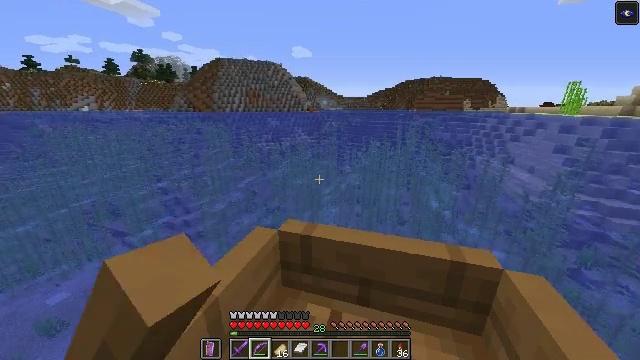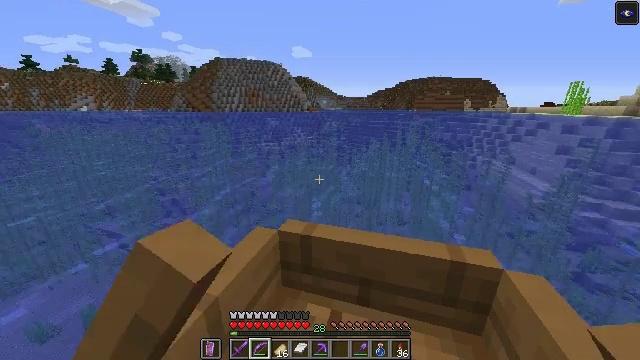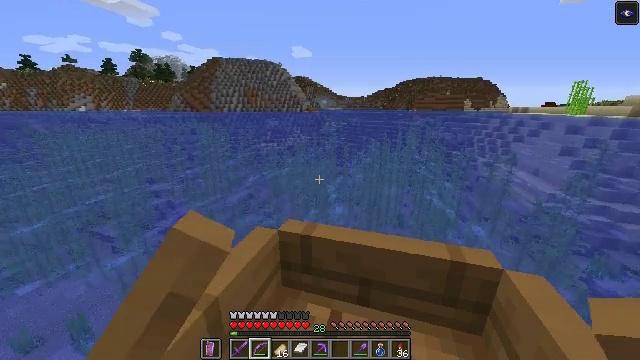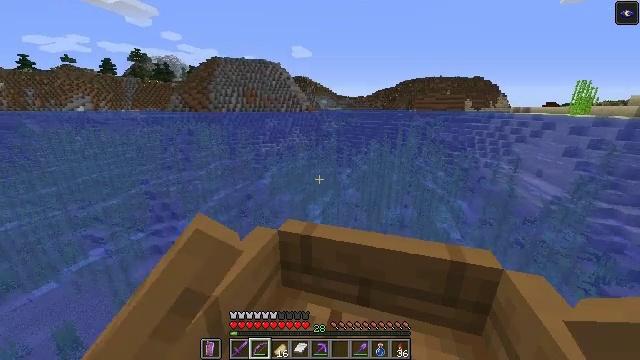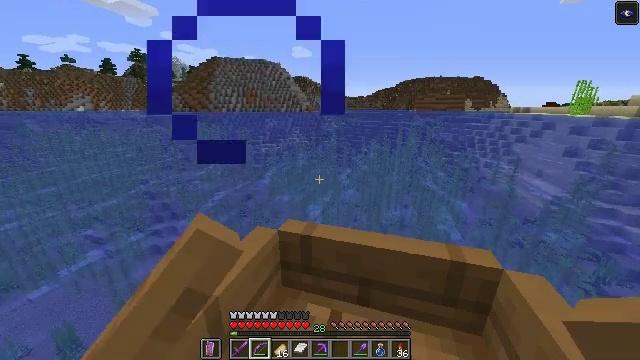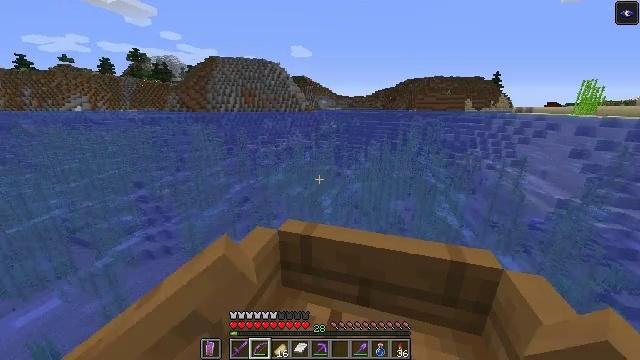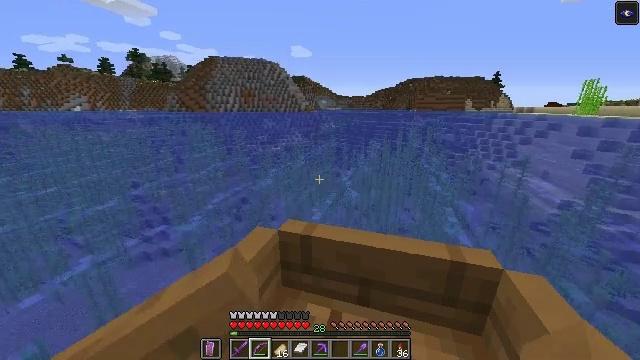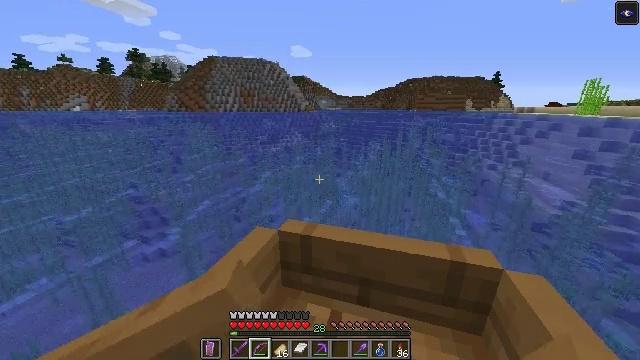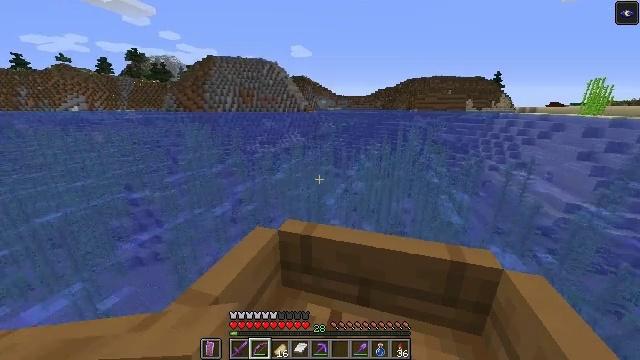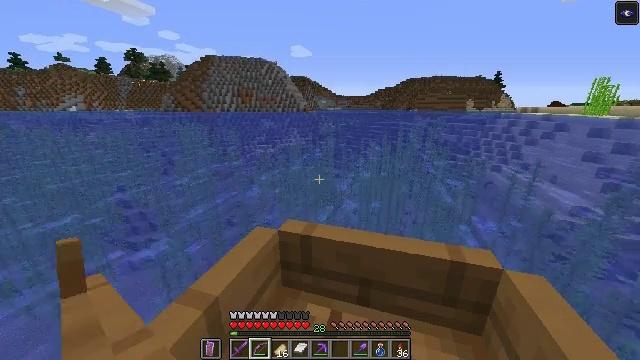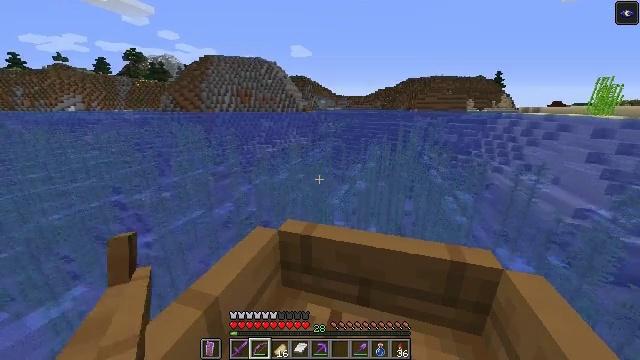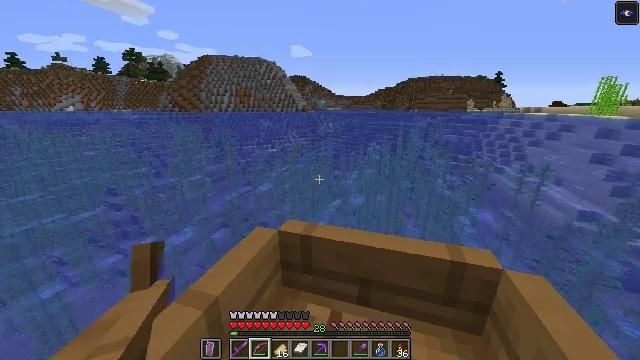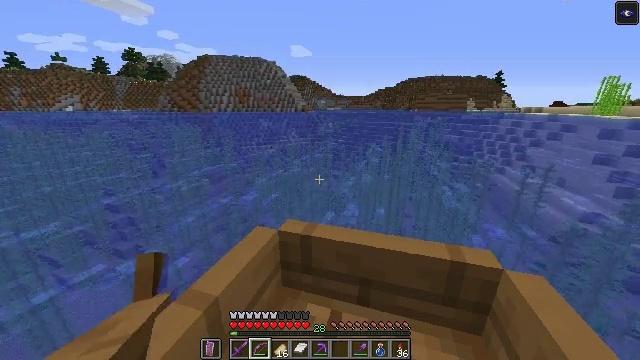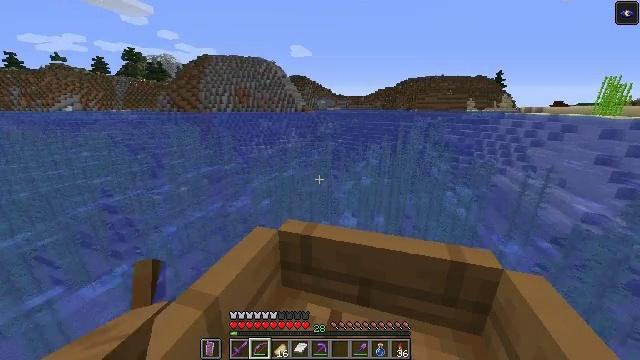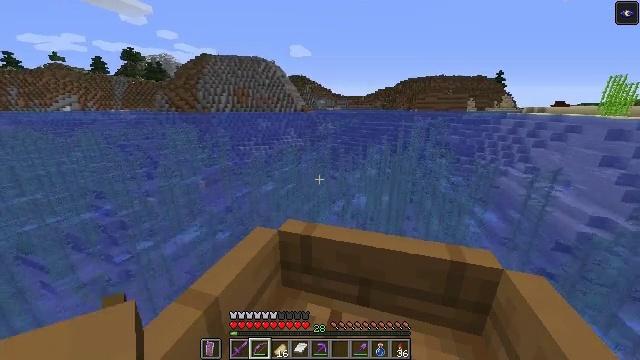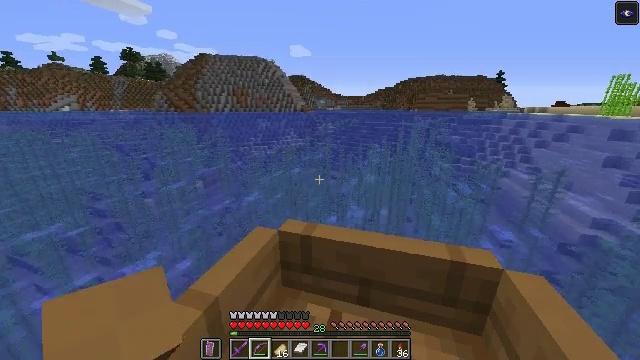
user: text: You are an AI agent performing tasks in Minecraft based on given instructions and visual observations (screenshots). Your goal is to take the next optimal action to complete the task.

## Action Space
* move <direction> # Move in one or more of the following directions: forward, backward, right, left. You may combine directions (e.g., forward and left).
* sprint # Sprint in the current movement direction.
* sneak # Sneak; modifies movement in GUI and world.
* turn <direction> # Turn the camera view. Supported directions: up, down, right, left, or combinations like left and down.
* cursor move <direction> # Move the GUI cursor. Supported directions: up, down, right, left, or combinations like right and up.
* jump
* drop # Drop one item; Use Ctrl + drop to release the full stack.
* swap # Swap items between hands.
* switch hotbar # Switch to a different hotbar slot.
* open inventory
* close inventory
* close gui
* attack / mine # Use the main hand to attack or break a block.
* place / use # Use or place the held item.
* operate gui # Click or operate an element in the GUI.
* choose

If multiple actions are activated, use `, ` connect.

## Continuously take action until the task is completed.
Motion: motion action
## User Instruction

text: Gather oak leaves by attacking.
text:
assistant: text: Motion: move forward, sprint
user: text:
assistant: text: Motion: move forward, sprint
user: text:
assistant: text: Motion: move forward, sprint
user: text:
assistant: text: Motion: move forward, sprint
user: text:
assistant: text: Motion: move forward, sprint
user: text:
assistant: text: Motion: move forward, sprint
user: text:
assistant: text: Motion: move forward, sprint
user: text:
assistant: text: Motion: move forward, sprint
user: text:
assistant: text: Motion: move forward, sprint
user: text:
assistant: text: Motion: move forward, sprint
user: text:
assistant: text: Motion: move forward, sprint
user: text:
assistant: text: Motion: move forward, sprint
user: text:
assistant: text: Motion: move forward, sprint
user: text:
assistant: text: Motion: move forward, sprint
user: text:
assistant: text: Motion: move forward, sprint
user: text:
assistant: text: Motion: move forward, sprint
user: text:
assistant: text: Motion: move forward, sprint
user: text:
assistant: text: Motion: move forward, sprint
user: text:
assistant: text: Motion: move forward, sprint
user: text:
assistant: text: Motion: move forward, sprint
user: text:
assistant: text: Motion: move forward, sprint
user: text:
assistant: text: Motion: move forward, sprint
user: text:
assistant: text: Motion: move forward, sprint
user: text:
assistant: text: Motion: move forward, sprint
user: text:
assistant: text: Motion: move forward, sprint
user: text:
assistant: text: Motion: move forward, sprint
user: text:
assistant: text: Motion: move forward, sprint
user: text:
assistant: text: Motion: move forward, sprint
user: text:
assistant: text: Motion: move forward, sprint
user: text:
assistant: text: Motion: move forward, sprint